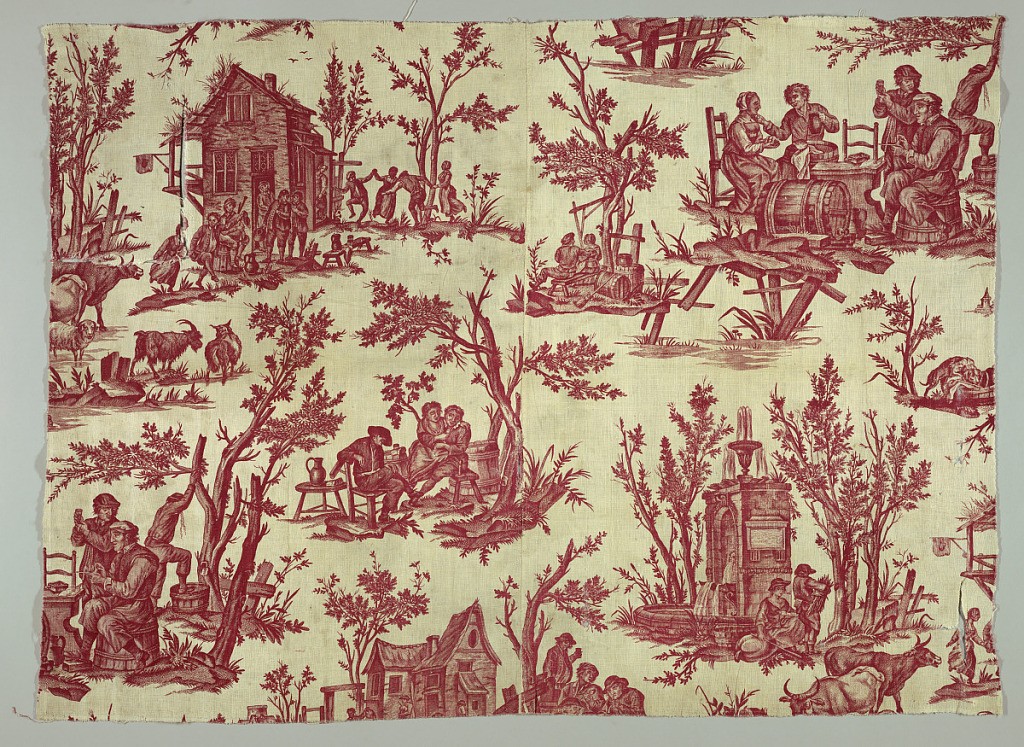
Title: Textile
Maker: Jean-Baptiste Huet, French, 1745 – 1811
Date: ca. 1795
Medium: cotton Technique: copperplate printed on plain weave
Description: Copy of the Jouy fabric "Scenes Flamandes." The figure in the fabric face is the opposite direction as the Jouy fabric.